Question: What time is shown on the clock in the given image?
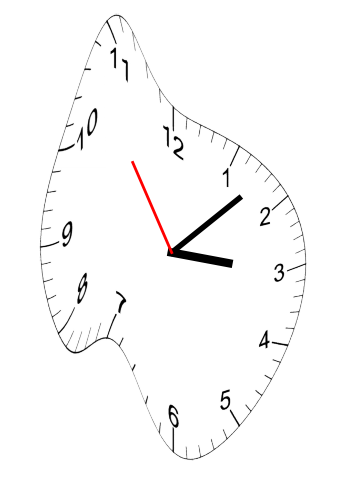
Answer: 03:07:54